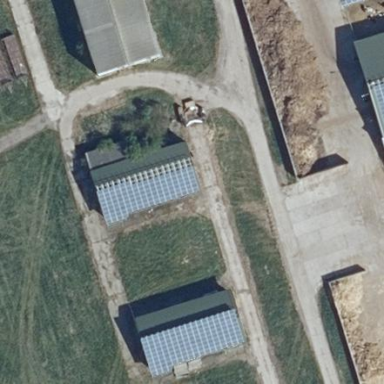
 generating electricity through photovoltaic methods."